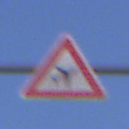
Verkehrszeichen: FlugbetriebLinks
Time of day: SunriseSunset
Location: Outdoor (Nature)
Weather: Clear
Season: NotSpecified
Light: Natural